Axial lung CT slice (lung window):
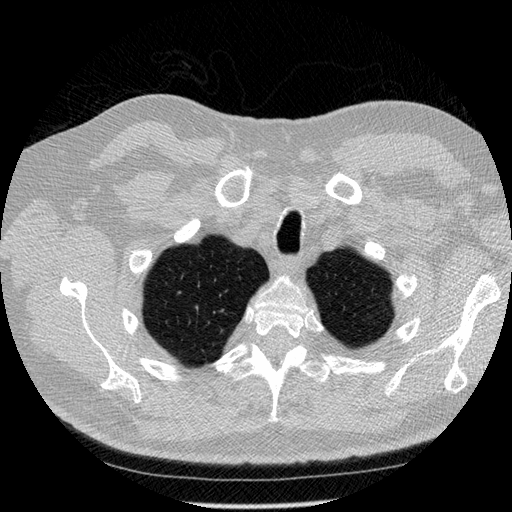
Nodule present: no